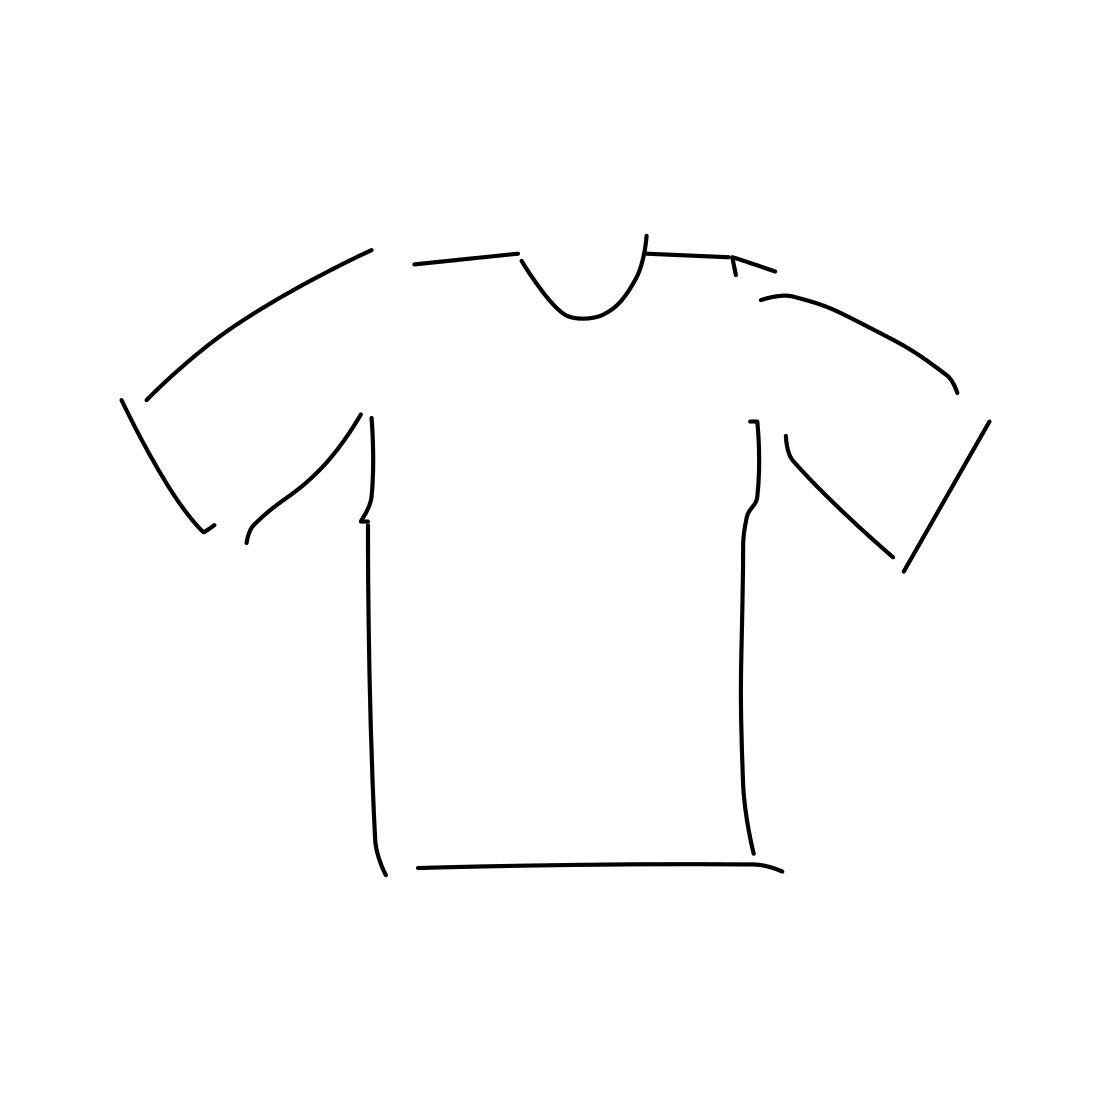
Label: t-shirt